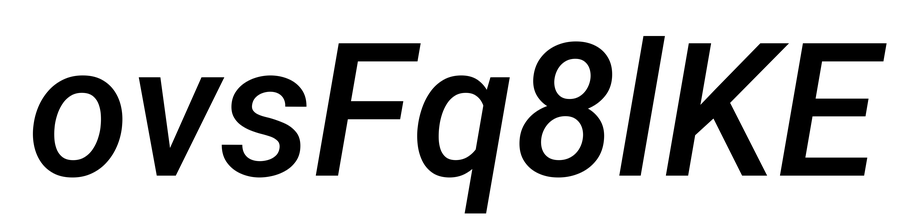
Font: Roboto-Italic_Medium_Italic